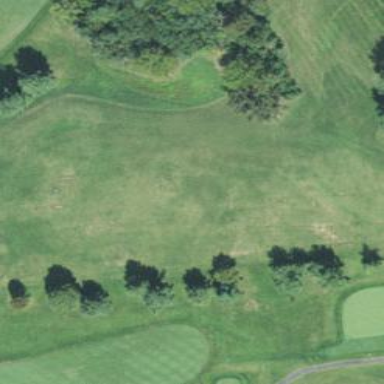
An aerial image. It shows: Grassy area designated as driving range for golf.